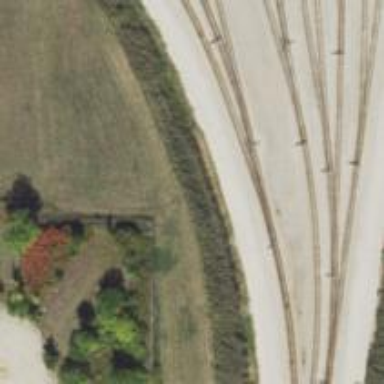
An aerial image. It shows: Railway spur service.